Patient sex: M
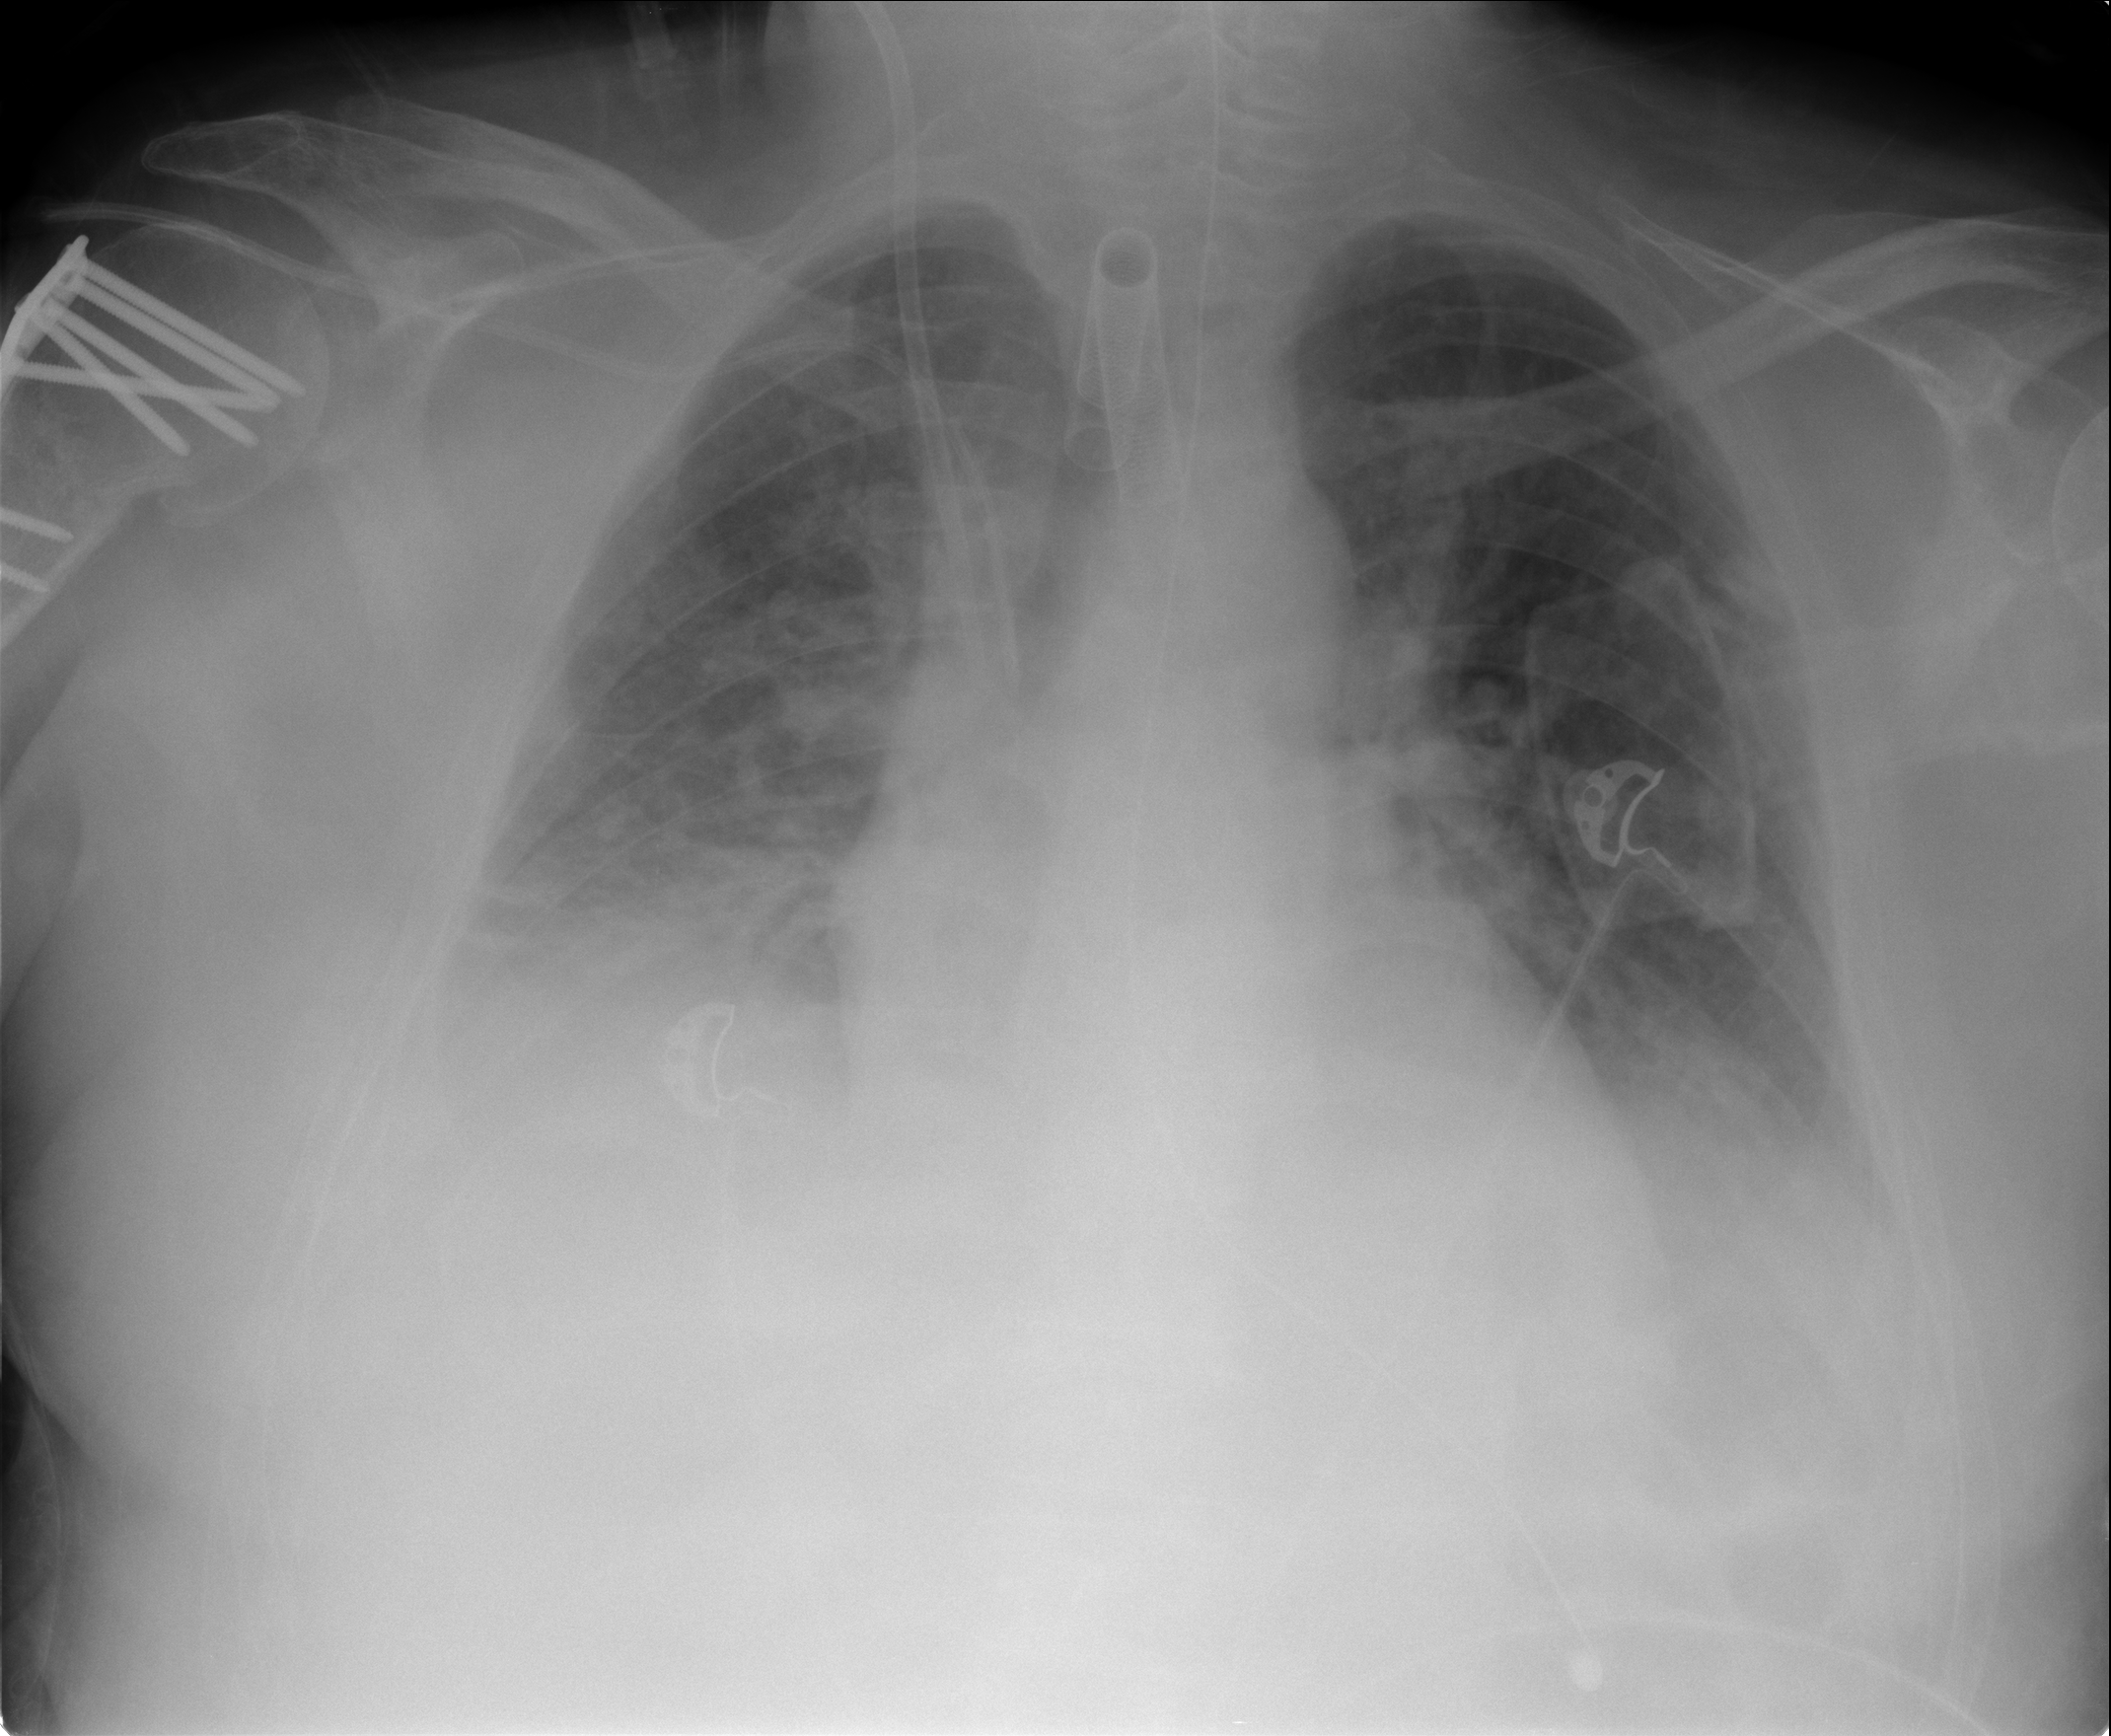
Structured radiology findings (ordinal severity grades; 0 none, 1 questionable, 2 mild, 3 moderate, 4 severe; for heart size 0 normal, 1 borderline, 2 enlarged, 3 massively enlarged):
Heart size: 0
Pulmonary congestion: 2
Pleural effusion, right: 2
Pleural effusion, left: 2
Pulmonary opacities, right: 2
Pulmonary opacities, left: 0
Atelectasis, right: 2
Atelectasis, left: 2